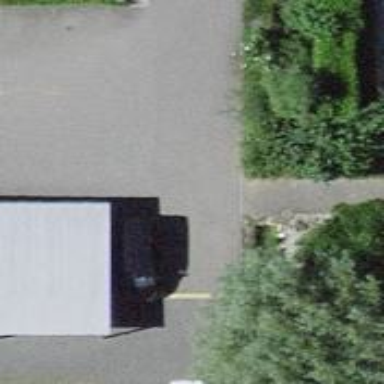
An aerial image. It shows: Path with 30% paving stones surface.